Interaction volume radius: 10 \u00c5
Interaction volume height: 15 \u00c5
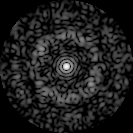
Disorder parameter: 0.7701